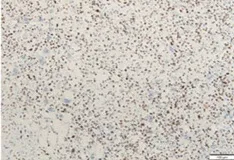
(C) The positive staining with p53 in atypical stromal cells is about 90% (x100).
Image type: pathology (immunostaining)